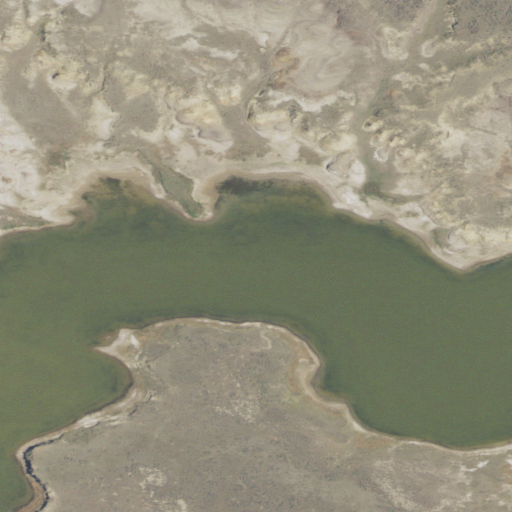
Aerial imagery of valley in Montana named Nordang Coulee containing grassland, open water, herbaceous wetlands, and shrub